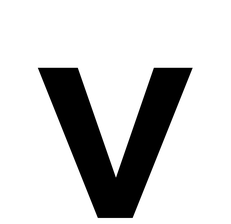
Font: InstrumentSans_SemiBold